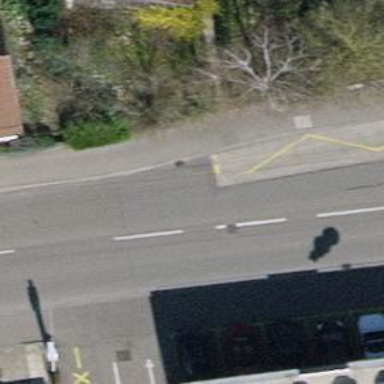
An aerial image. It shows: Tertiary road with asphalt surface and trolley wire infrastructure.